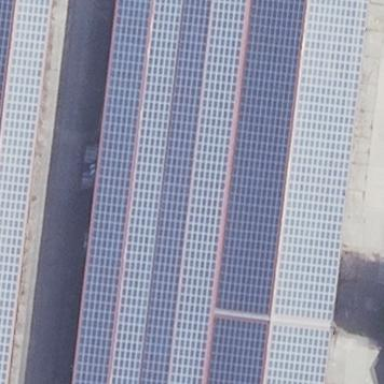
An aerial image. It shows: Building featuring small installation solar photovoltaic panel for electricity generation.